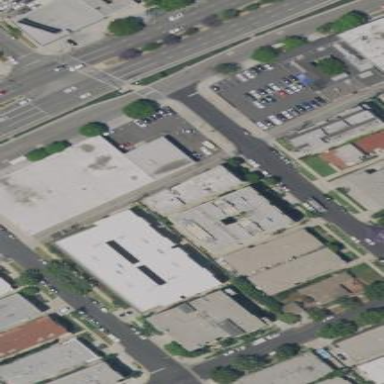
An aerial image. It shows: Warehouse.